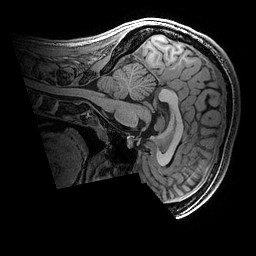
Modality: T1w
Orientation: sagittal
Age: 21
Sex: female
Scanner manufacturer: ge
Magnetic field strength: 3 T
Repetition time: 0.007 s
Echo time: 0.00342 s